Question: Does Android-Jely-Bean's ListView support sections or do they have to be implemented manually?

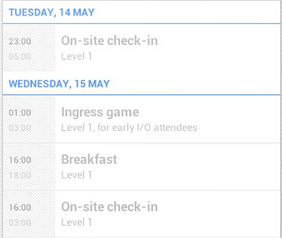
Answer: You have to implement this manually whith a ListFragment, ListActivity or a normal Activity with a Listview. Take a look at <URL>. It should be solve your problem with the sections...you only have to change the row layout.